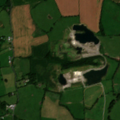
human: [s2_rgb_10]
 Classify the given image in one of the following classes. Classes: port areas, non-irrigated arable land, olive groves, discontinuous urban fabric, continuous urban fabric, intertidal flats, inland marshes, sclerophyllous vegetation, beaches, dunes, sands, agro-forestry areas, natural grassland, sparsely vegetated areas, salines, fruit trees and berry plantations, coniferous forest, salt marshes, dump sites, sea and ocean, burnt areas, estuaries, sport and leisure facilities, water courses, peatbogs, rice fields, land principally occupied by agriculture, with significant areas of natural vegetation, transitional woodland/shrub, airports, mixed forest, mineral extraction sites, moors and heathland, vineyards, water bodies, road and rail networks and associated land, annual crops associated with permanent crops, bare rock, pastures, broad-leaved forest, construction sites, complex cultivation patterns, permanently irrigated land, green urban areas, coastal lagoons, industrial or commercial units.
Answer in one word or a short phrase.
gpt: mineral extraction sites, non-irrigated arable land, pastures